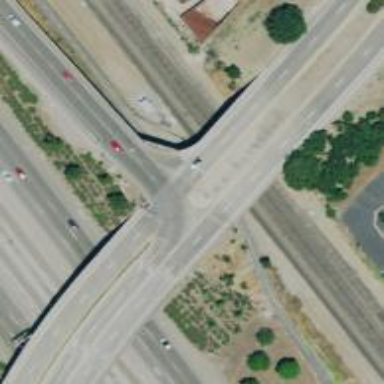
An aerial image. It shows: Bridge crossing over expressway trunk road.